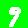
Digit: 9